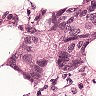
Metastatic tissue present: yes